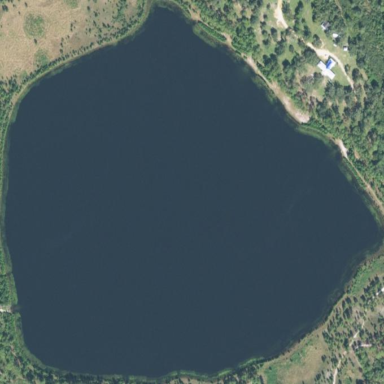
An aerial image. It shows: Beautiful lake surrounded by nature.